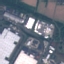
Land use / land cover: Industrial